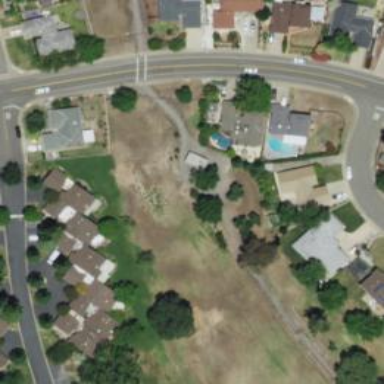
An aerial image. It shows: Service road used as golf cart path.